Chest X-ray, AP view. Patient: 63 years old, sex M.
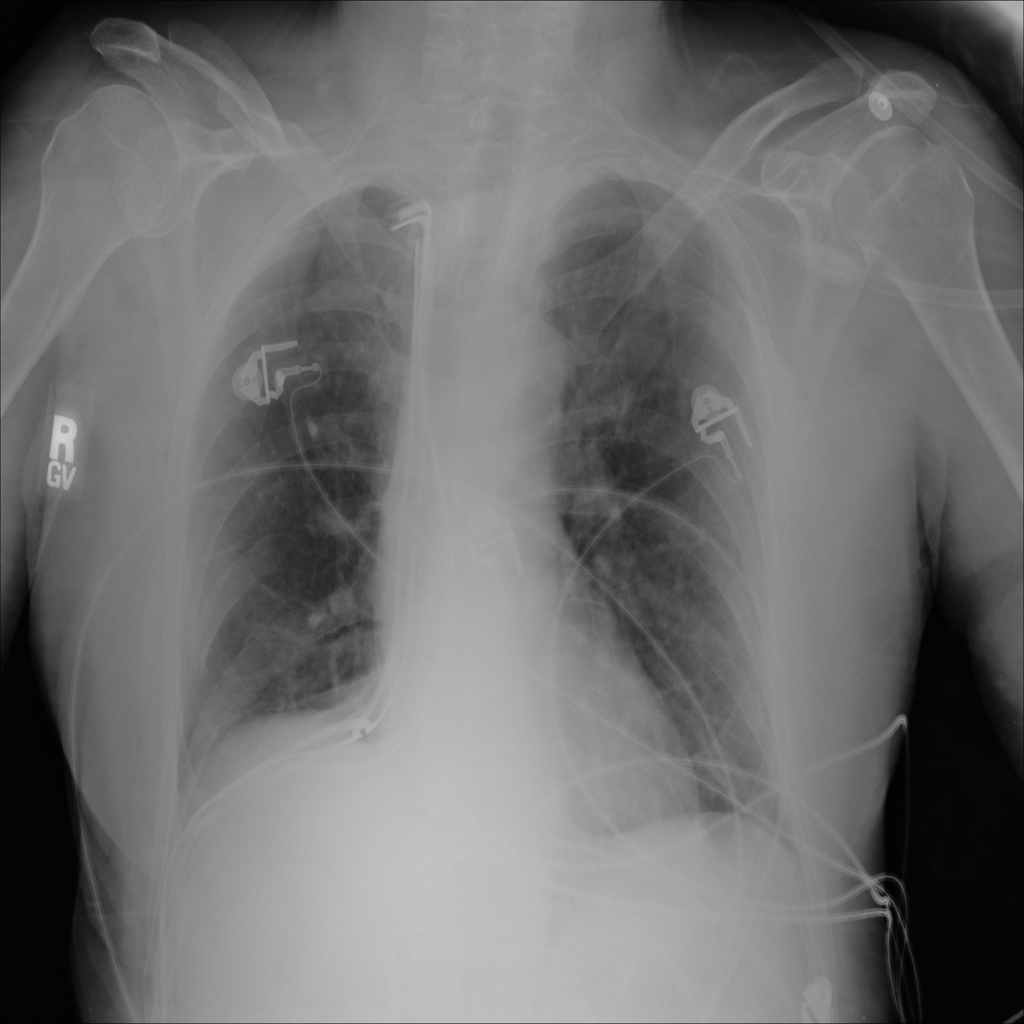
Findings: Pneumothorax